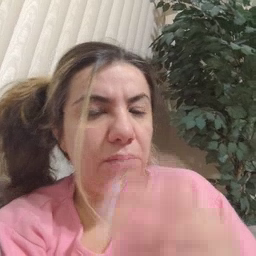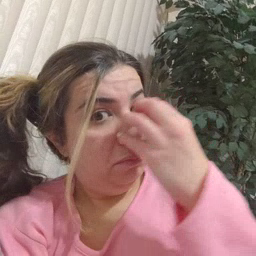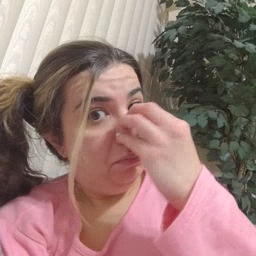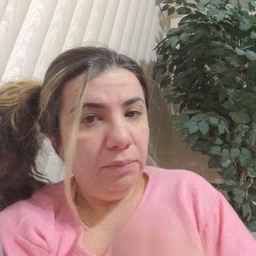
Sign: clown